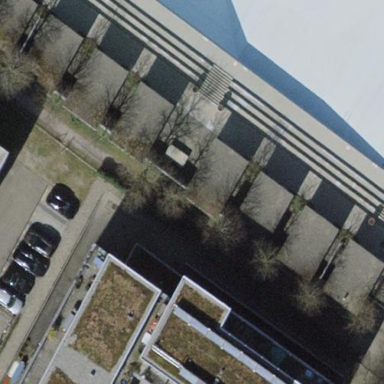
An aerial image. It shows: View of roof of building.